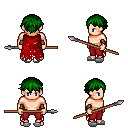
a pixel art fantasy rpg character, male body template, human, light skin, red tattered cape, red pants, green short bangs hairstyle, leather bracers, white slippers, spear, four views (front, back, left, right), 2x2 character sprite sheet, small pixel art, hard edges, no anti-aliasing